Interaction volume radius: 10 \u00c5
Interaction volume height: 15 \u00c5
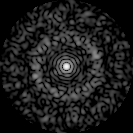
Disorder parameter: 0.8377